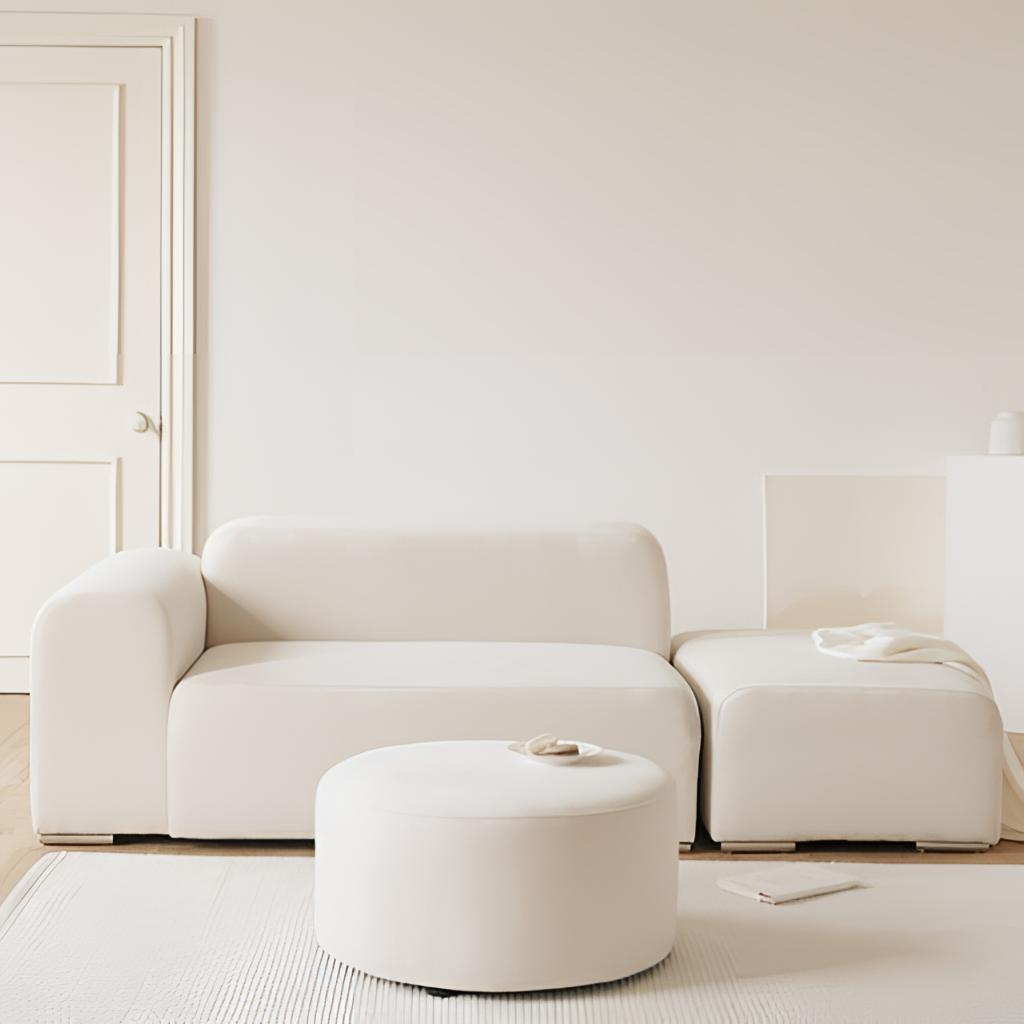
cream fabric sofa, living room, minimalist, wood flooring, with plank pattern, cream paint wallpaper, with solid pattern